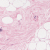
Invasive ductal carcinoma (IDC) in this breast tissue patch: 0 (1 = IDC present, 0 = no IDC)